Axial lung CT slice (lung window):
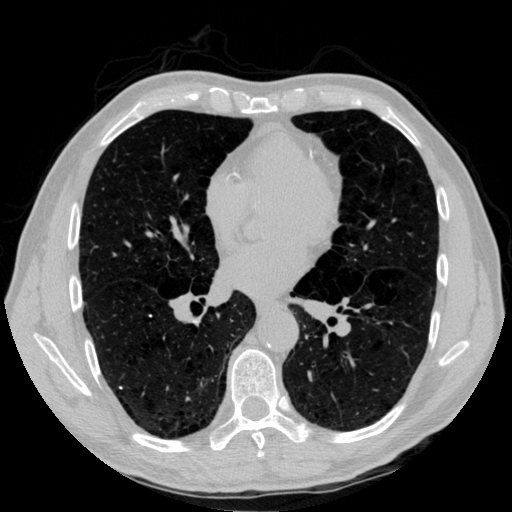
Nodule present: no